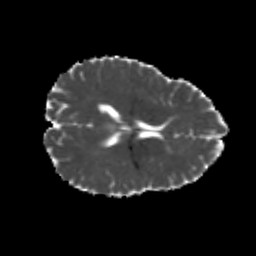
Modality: MD
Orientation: axial
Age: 22
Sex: female
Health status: healthy
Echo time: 0.074 s